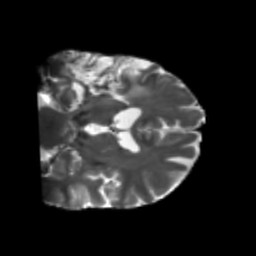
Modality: T2w
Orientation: coronal
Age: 58
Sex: male
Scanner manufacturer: siemens
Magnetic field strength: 3 T
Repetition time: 5.47 s
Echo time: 0.0854 s